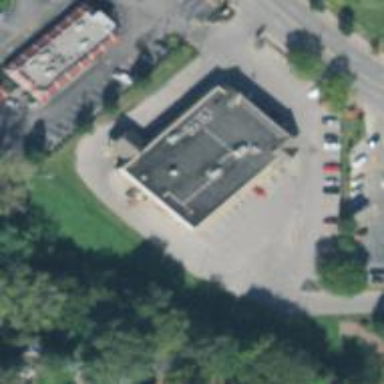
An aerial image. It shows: Clinic building providing healthcare services.